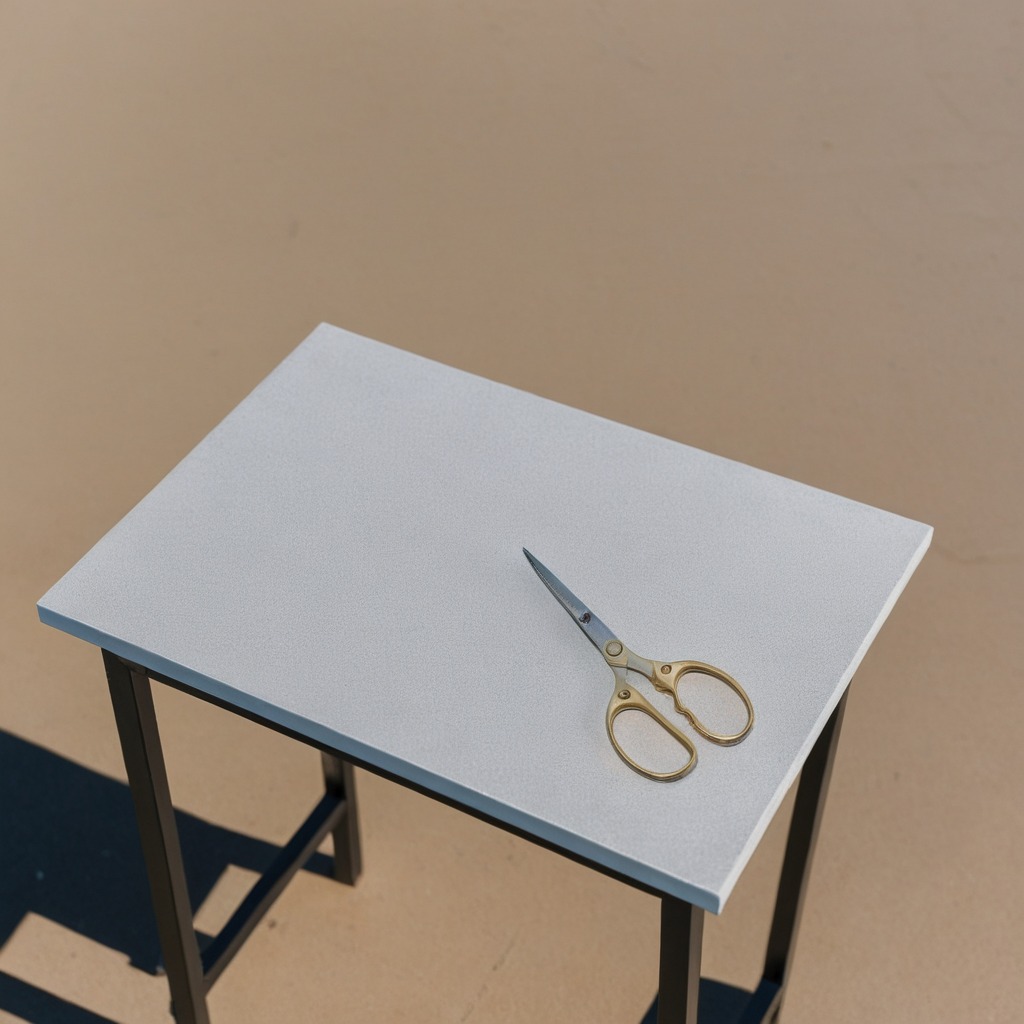
A scissor is lying on the table.